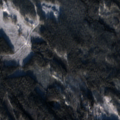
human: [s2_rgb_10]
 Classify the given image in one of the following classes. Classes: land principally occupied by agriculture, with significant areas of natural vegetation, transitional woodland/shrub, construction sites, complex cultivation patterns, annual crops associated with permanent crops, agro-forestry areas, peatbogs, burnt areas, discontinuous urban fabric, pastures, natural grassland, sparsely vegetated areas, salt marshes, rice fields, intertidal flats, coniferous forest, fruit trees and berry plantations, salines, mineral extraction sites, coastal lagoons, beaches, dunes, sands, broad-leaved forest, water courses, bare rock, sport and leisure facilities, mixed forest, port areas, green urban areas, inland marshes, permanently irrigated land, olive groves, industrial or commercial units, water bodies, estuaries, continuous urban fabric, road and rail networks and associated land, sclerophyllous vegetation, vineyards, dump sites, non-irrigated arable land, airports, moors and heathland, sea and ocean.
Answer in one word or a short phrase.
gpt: coniferous forest, mixed forest, transitional woodland/shrub